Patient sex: F
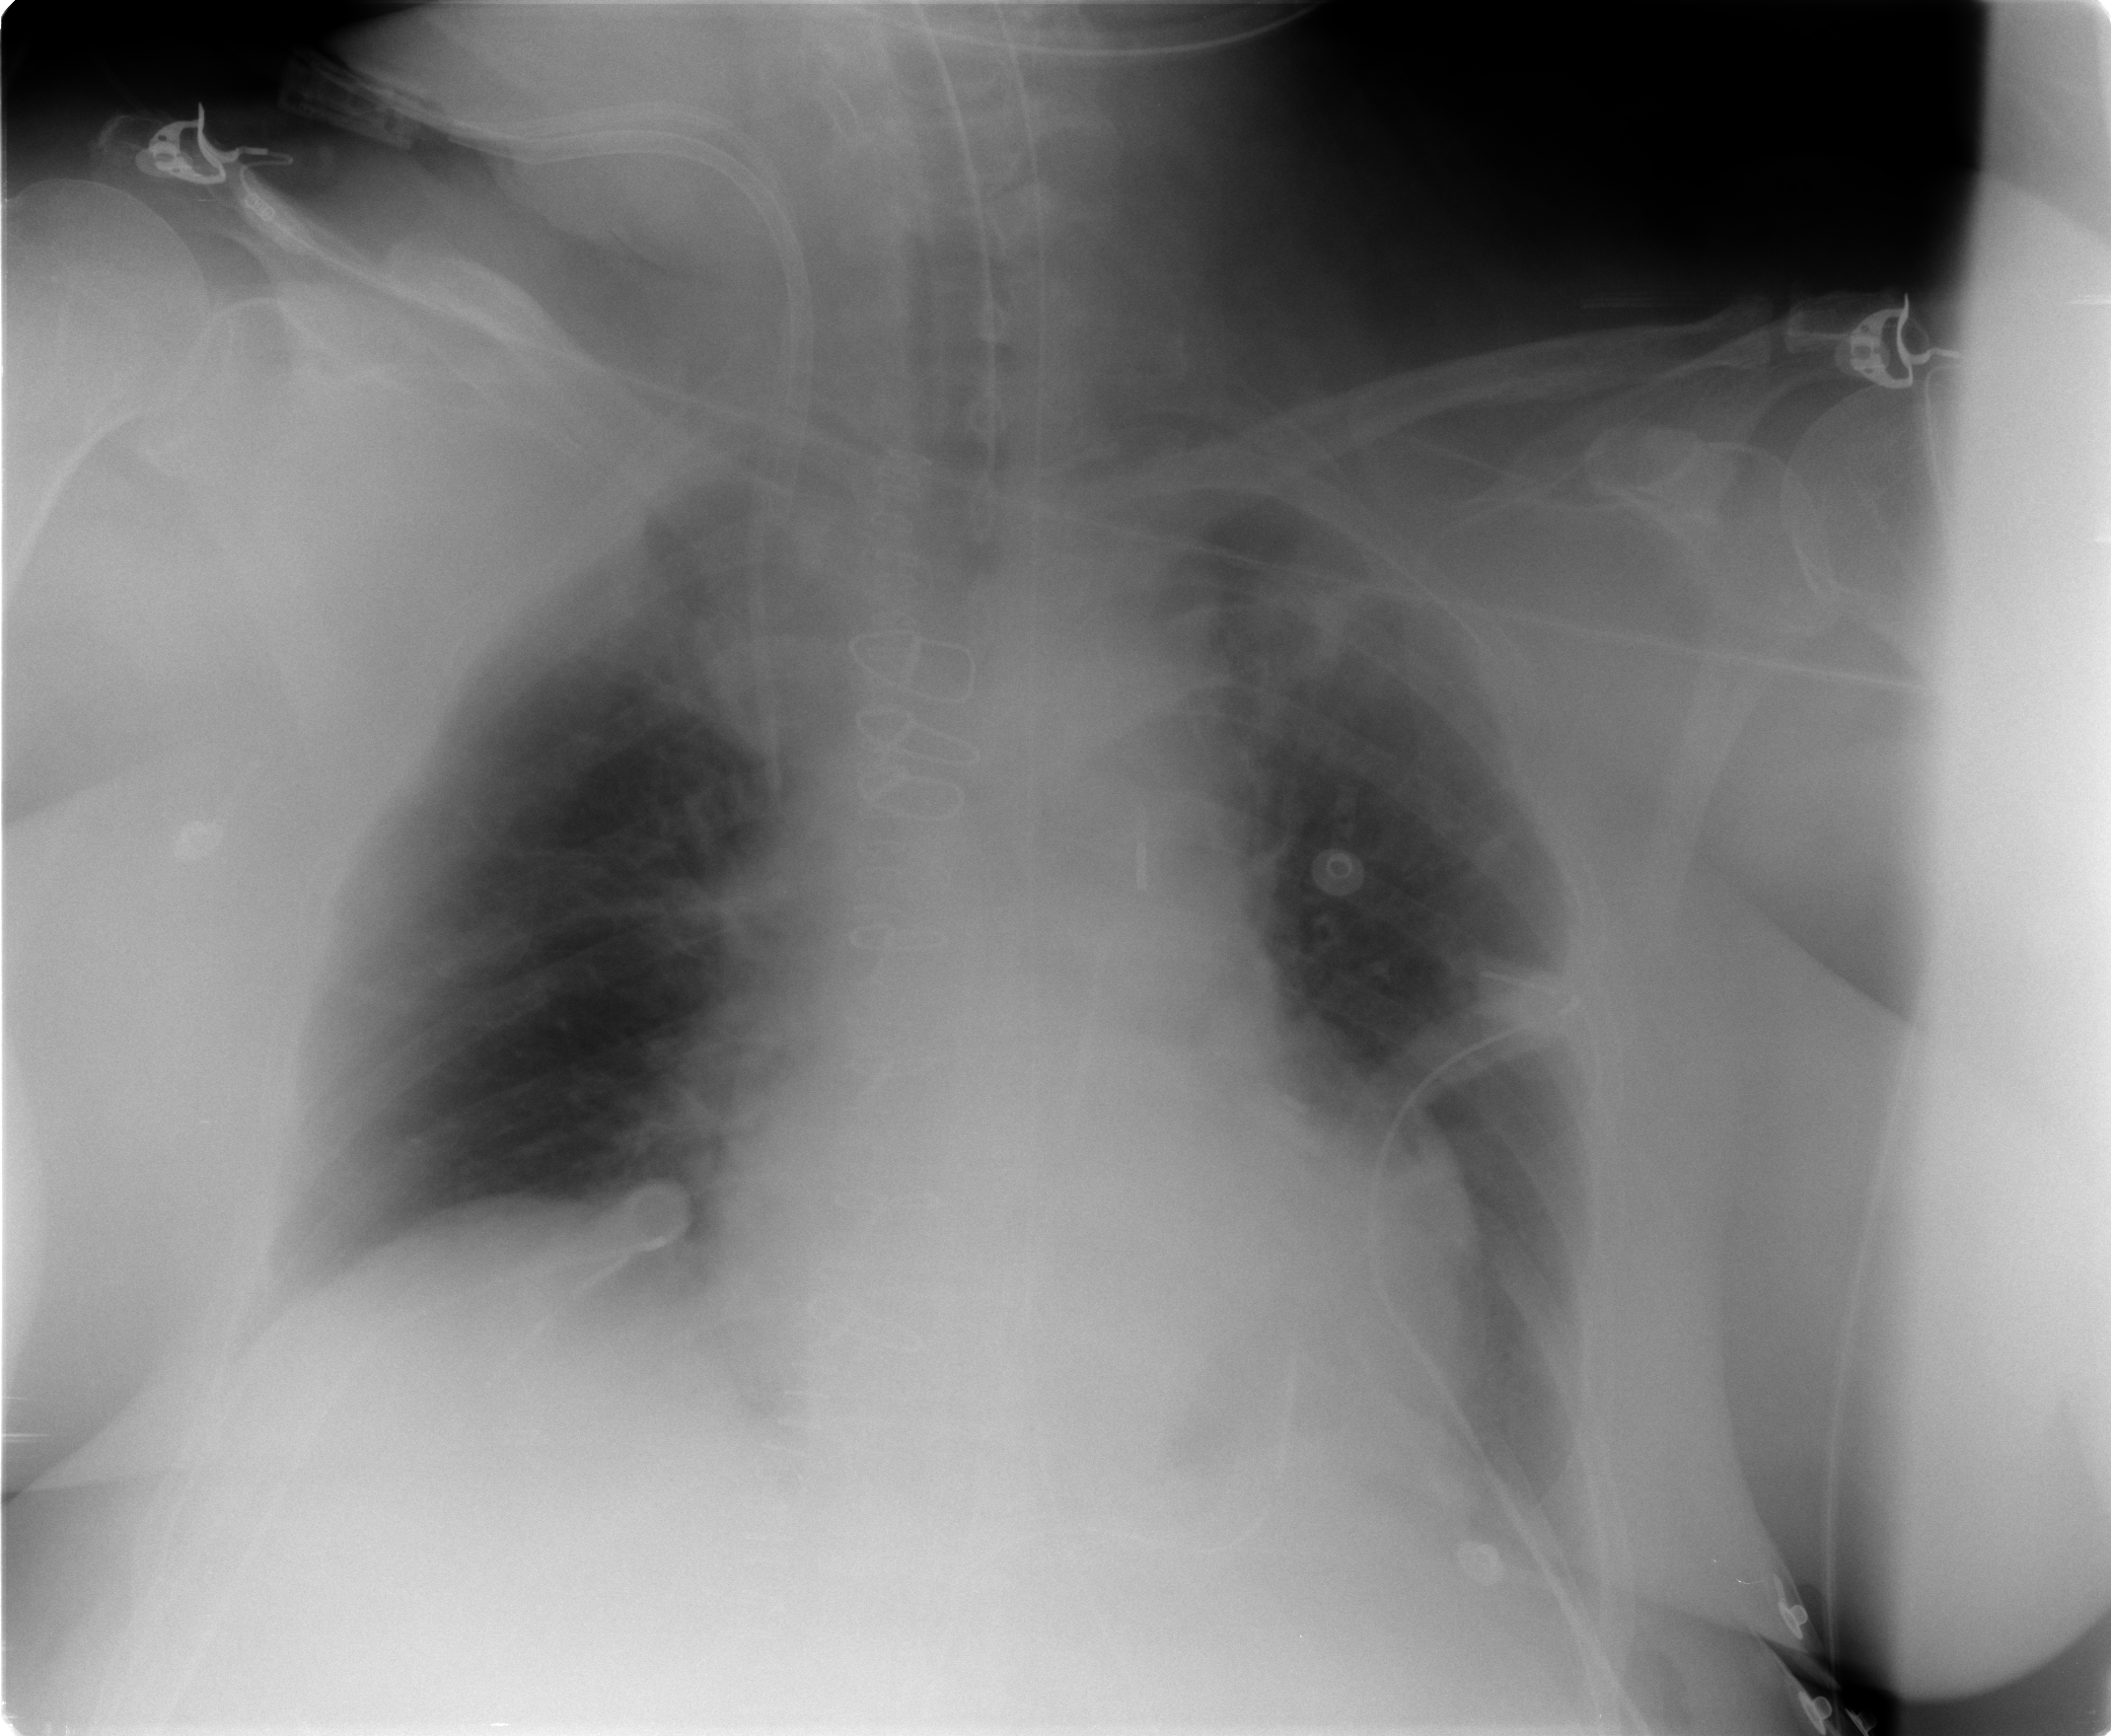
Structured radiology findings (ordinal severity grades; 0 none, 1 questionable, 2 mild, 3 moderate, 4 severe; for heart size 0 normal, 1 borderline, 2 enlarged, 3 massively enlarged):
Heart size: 2
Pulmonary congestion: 2
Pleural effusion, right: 0
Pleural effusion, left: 1
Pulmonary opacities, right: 0
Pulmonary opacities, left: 0
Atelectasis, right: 2
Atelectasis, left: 2